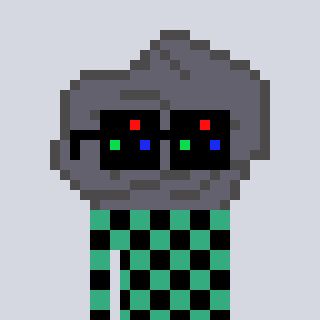
a pixel art character with square black sunglasses, a rock-shaped head and a teal-colored body on a cool background